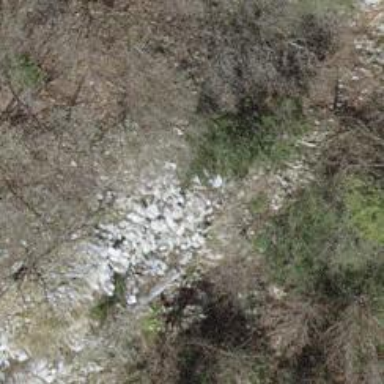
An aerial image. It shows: Natural cliff.